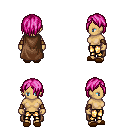
a pixel art fantasy rpg character, female body template, human, tanned skin, brown cape, gold greaves, pink bangs hairstyle, cloth bracers, brown slippers, four views (front, back, left, right), 2x2 character sprite sheet, small pixel art, hard edges, no anti-aliasing